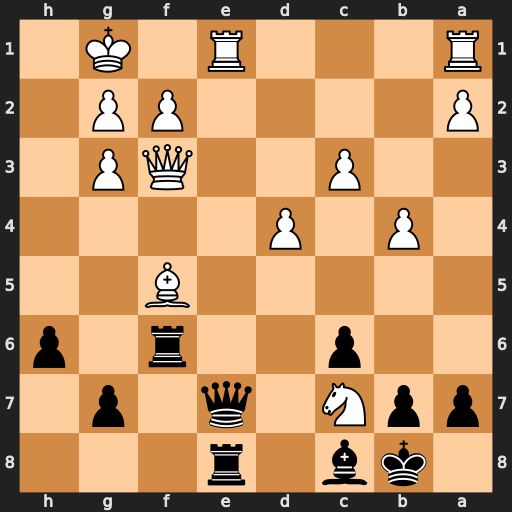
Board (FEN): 1kb1r3/ppN1q1p1/2p2r1p/5B2/1P1P4/2P2QP1/P4PP1/R3R1K1
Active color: b
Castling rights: -
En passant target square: -
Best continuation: Qxe1+ Rxe1 Rxe1+ Kh2 Rxf5